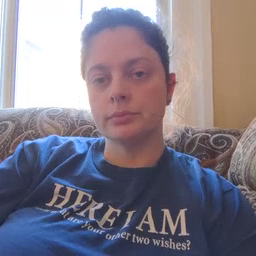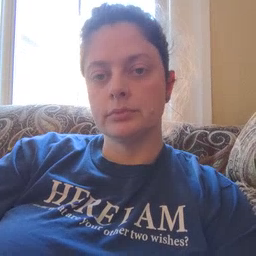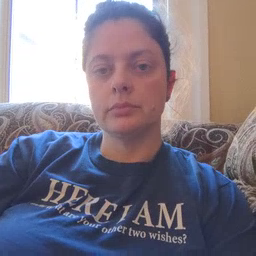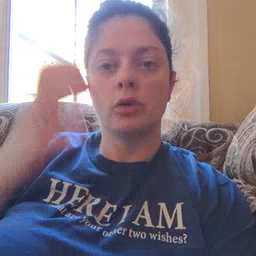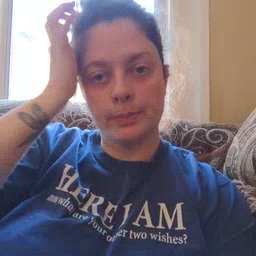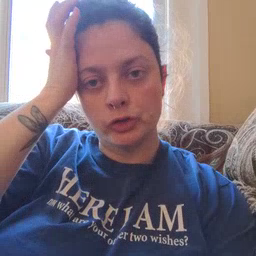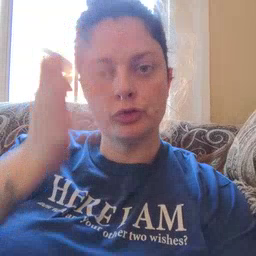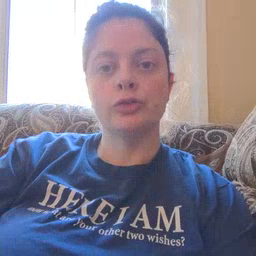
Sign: garbage